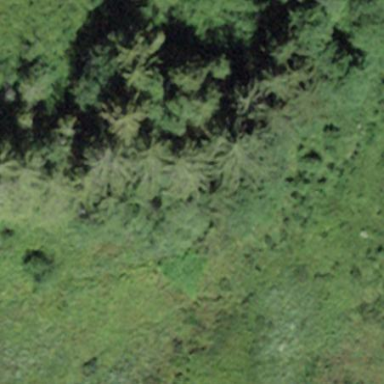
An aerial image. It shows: Forest area.